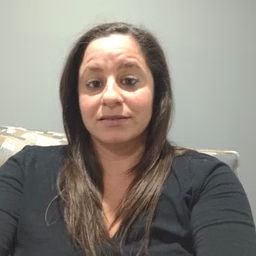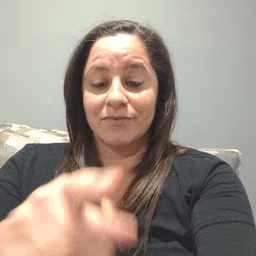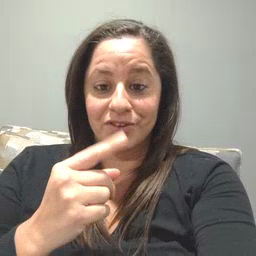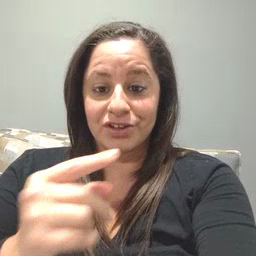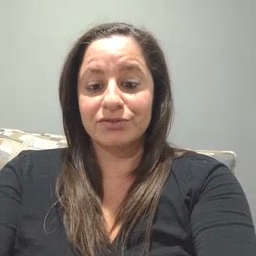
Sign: finger